Chest X-ray:
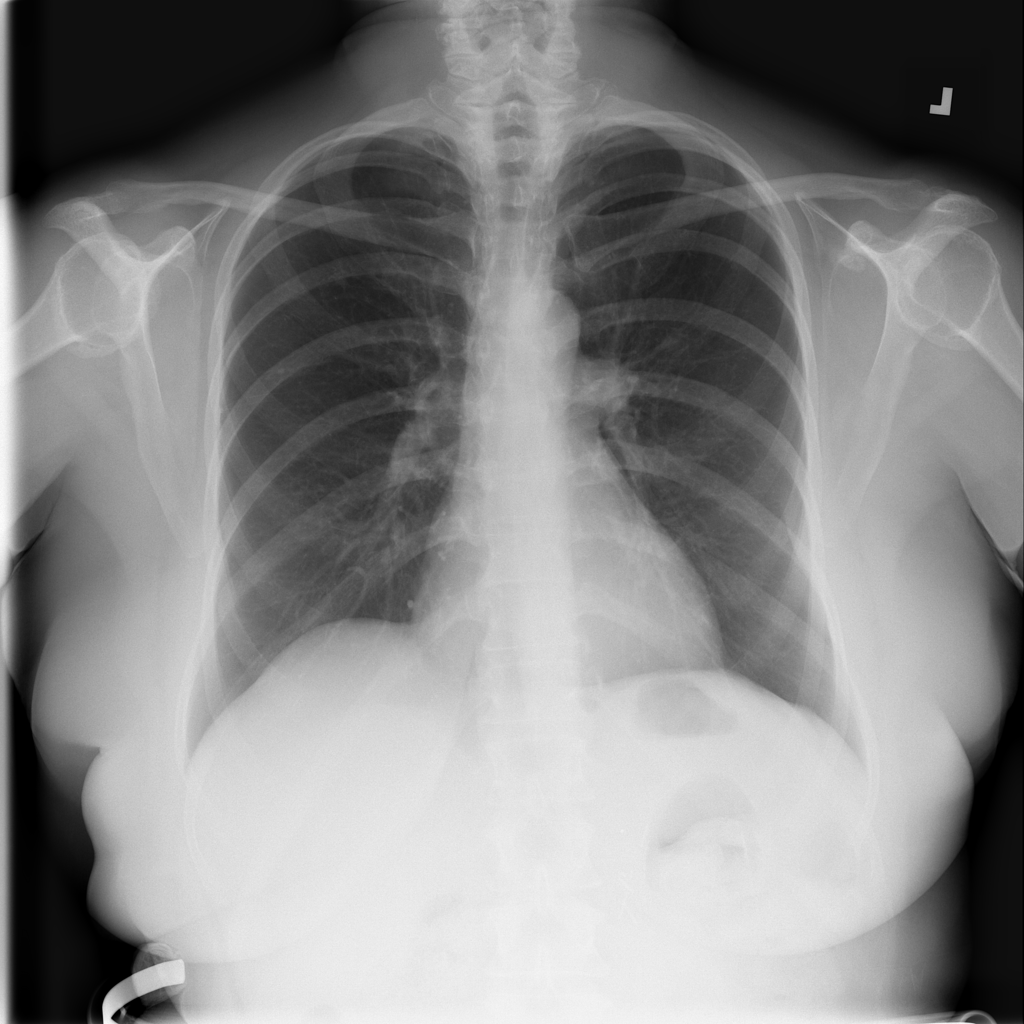
No abnormal finding: yes